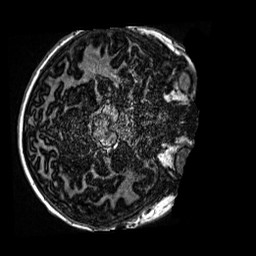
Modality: MP2RAGE
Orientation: axial
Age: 13
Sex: male
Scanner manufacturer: siemens
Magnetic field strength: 3 T
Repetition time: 4 s
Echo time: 0.00299 s